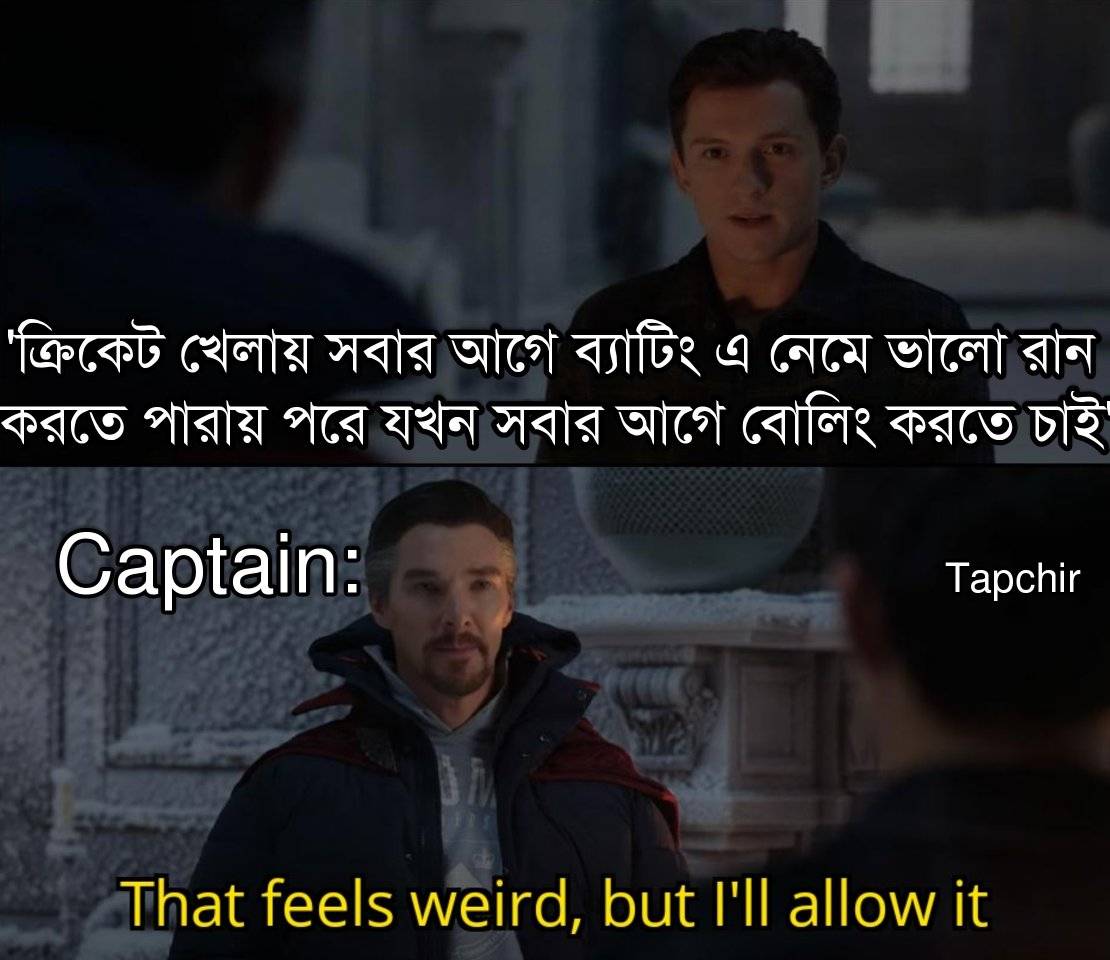
Caption: ক্রিকেট খেলাায় সবার আগে ব্যাটিং এ নেমে ভালো রান করতে পারায় পরে যখন সবার আগে বোলিং করতে চাই     Captain:   That feels weird, but I'll allow it
Label: non-hate